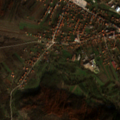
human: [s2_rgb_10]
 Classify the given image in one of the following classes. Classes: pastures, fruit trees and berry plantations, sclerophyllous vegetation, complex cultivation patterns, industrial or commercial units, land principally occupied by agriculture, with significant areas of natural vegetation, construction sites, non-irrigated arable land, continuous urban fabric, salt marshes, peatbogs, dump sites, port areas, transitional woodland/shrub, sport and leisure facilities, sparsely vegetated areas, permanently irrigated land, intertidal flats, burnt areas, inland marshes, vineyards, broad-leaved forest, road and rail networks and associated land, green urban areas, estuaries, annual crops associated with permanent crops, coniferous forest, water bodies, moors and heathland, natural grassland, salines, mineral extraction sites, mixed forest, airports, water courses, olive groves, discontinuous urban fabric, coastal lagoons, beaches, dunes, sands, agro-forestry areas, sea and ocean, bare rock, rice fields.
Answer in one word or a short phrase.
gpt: discontinuous urban fabric, vineyards, pastures, complex cultivation patterns, land principally occupied by agriculture, with significant areas of natural vegetation, broad-leaved forest, transitional woodland/shrub